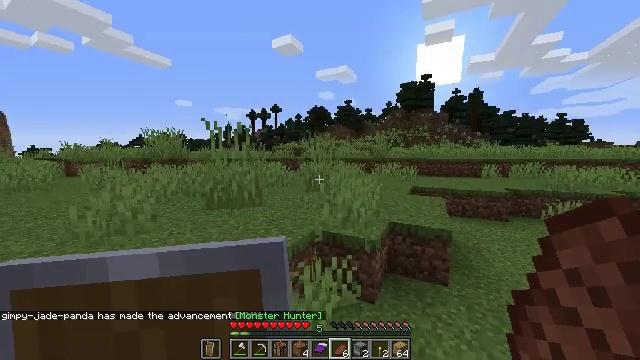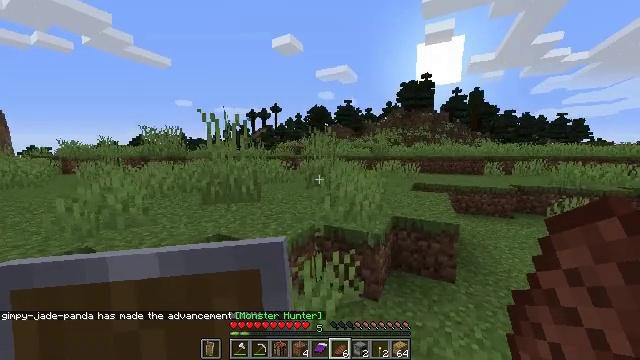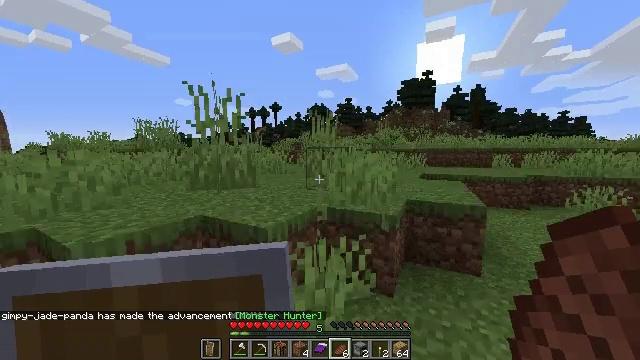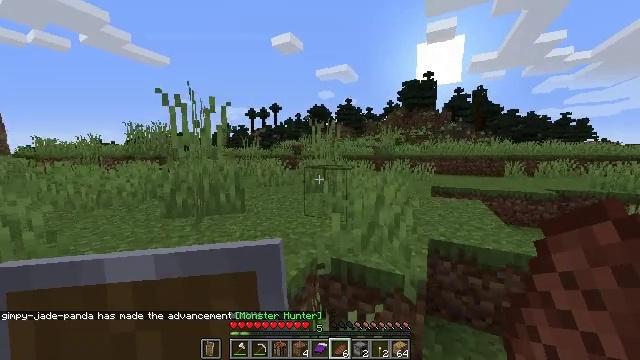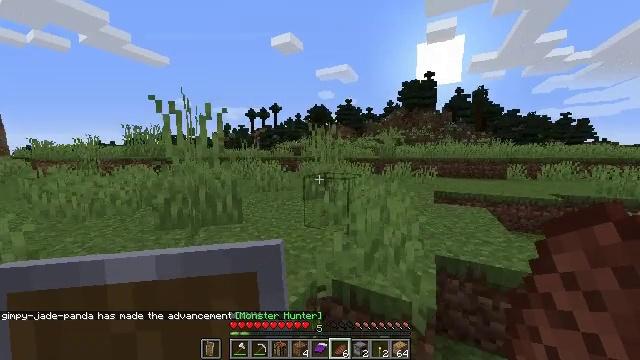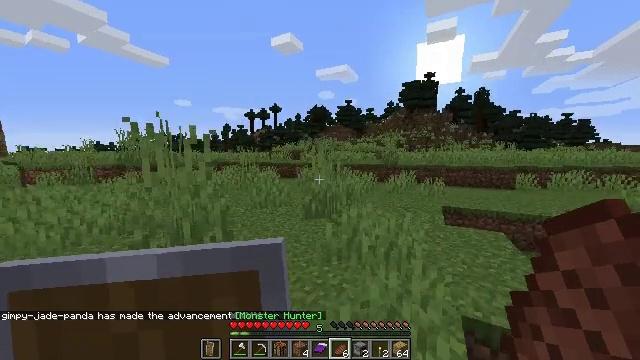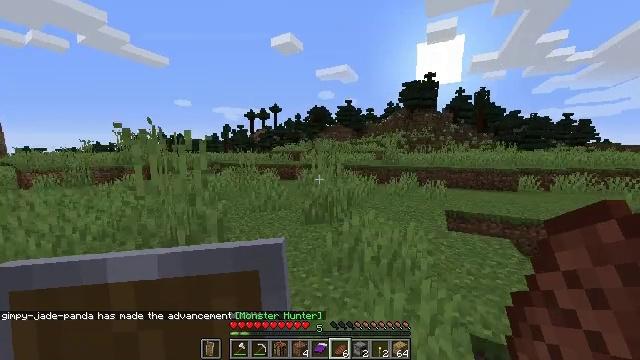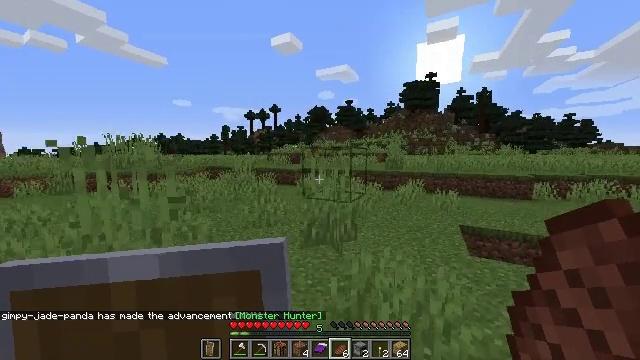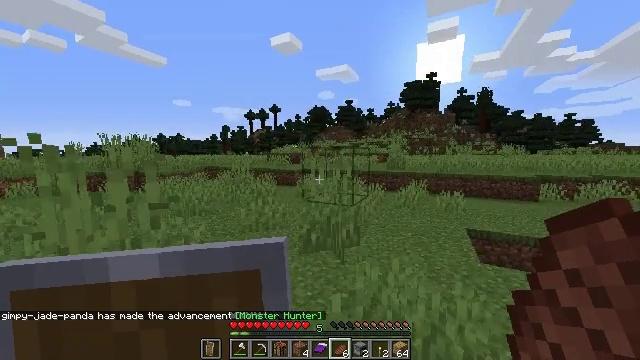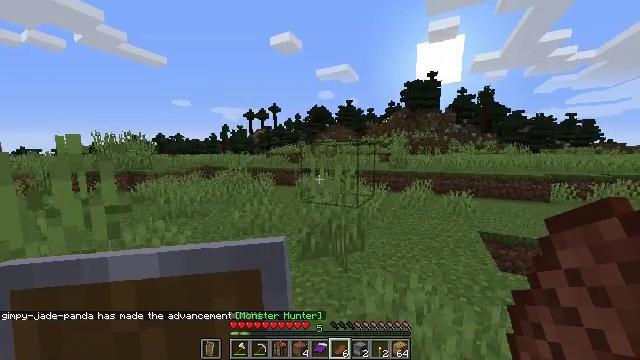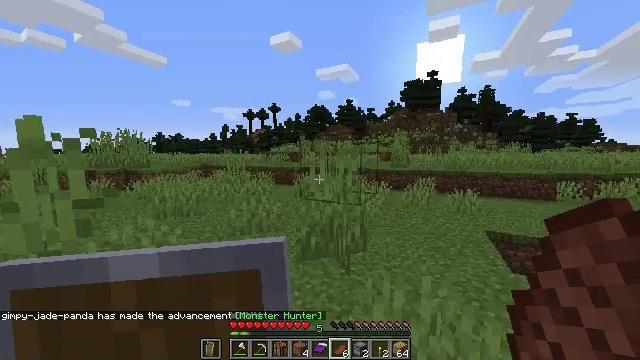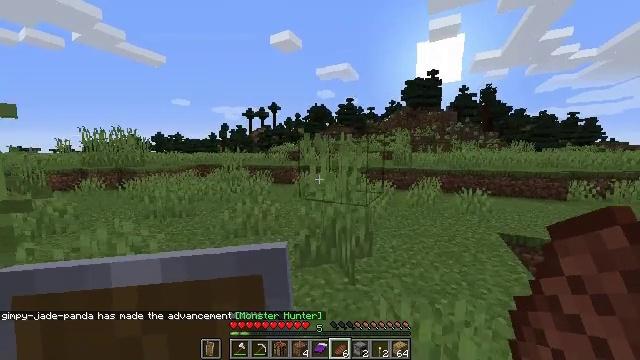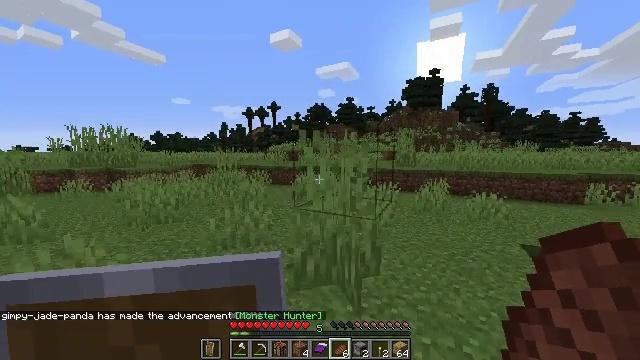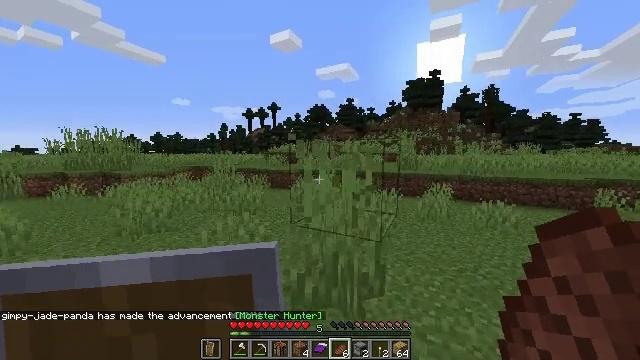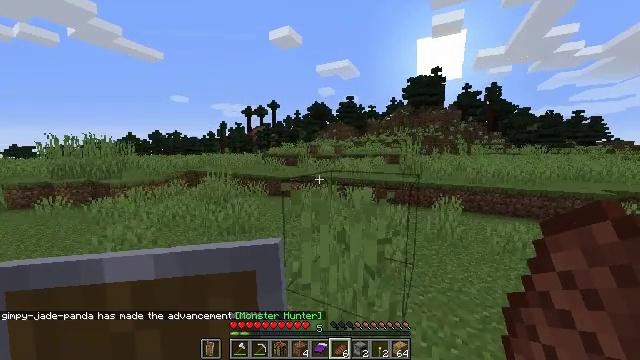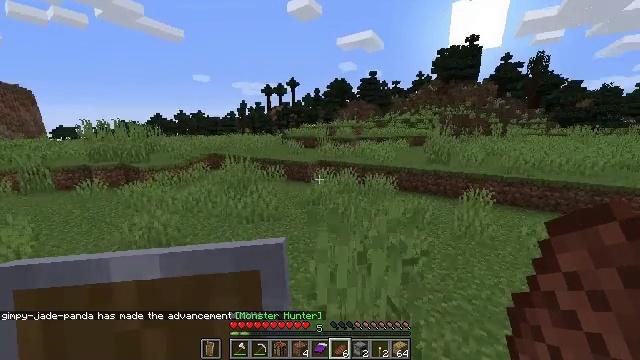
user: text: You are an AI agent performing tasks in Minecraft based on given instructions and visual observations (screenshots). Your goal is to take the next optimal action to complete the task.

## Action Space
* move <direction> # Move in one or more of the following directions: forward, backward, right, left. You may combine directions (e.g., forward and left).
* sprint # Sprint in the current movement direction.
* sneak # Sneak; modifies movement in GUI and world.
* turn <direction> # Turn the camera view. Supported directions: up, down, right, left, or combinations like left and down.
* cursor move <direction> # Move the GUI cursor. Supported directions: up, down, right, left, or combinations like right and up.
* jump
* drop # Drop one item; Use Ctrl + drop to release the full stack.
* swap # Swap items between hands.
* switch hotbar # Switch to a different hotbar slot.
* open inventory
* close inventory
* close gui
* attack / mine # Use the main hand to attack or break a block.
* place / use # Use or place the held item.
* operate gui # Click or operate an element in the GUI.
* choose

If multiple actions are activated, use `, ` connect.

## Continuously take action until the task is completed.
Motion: motion action
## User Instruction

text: Kill the cow.
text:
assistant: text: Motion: move forward, sprint, jump
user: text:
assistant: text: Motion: move forward, sprint, jump
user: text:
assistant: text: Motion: move forward, sprint, jump
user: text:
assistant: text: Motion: move forward, sprint, jump
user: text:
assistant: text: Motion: move forward, sprint, jump
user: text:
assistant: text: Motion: move forward, sprint, jump
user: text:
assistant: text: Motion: move forward, sprint, jump
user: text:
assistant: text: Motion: move forward, sprint, jump
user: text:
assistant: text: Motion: move forward, sprint, jump
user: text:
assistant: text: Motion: move forward, sprint, jump
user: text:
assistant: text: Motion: move forward, sprint, jump
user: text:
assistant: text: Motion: move forward, sprint, jump
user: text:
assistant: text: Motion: move forward, sprint, jump
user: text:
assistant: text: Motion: move forward, sprint, jump
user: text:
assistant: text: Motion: move forward, sprint, turn left and down, jump
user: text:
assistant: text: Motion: move forward, sprint, turn left and down, jump
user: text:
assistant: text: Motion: move forward, sprint, jump
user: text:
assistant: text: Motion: move forward, sprint, jump
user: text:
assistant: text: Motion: move forward, sprint, jump
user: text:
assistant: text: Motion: move forward, sprint, jump
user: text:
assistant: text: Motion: move forward, sprint, jump
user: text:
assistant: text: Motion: move forward, sprint, jump
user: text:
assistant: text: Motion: move forward, sprint, jump
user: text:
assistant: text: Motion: move forward, sprint, jump
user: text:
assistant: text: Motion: move forward, sprint, jump
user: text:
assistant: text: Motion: move forward, sprint, jump
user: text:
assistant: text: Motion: move forward, sprint, jump
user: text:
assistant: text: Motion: move forward, sprint, jump
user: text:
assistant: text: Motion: move forward, sprint, turn left and down, jump
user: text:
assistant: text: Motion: move forward, sprint, turn left and down, jump